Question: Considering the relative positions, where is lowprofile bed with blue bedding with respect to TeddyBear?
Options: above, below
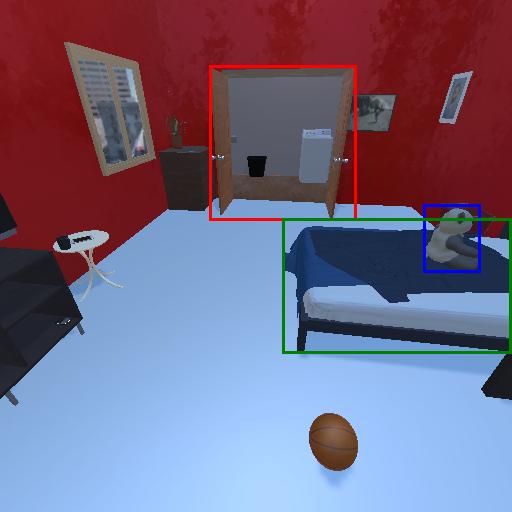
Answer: above